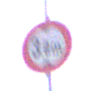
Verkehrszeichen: TatsaechlicheHoehe
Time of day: MorningAfternoon
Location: Outdoor (Urban)
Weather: Overcast
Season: NotSpecified
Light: Natural